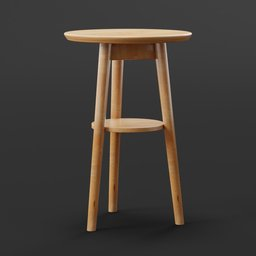
Label: furniture